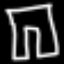
Label: pants